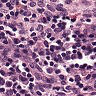
Metastatic tissue present: no